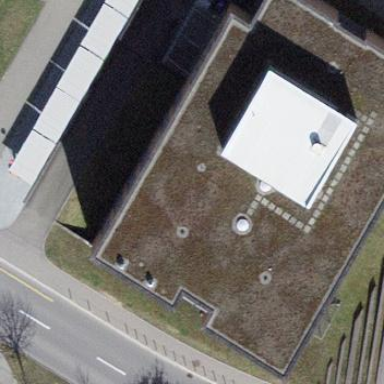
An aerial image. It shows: School building.